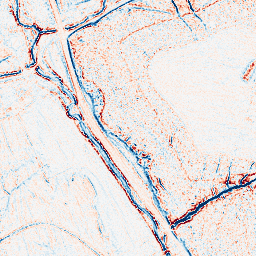
Category: edge_preserving
Decomposition family: bilateral
Decomposition parameters: d: 5
sigma_color: 50
sigma_space: 50
Upsampling method: bilinear
Upsampling parameters: scale: 2
Upsampling scale: 2